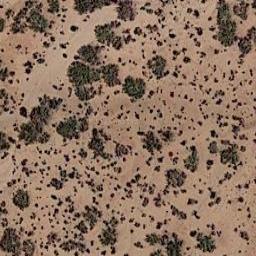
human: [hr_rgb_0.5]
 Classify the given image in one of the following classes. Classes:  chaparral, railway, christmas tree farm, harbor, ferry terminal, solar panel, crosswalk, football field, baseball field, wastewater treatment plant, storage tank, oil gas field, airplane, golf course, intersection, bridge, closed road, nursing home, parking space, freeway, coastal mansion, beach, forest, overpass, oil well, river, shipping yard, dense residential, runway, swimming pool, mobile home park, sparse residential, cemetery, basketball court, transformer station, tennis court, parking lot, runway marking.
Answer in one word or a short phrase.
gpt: chaparral